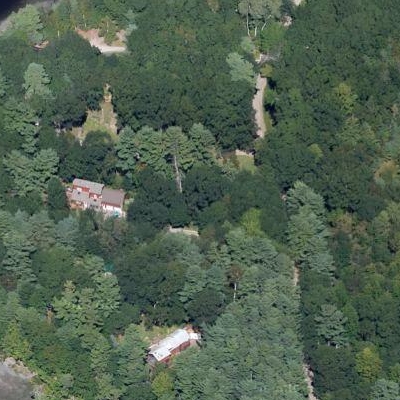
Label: eForest